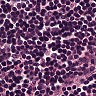
Metastatic tissue present: no